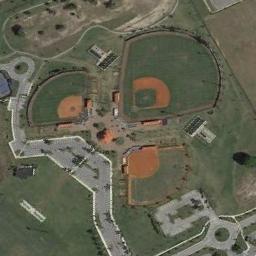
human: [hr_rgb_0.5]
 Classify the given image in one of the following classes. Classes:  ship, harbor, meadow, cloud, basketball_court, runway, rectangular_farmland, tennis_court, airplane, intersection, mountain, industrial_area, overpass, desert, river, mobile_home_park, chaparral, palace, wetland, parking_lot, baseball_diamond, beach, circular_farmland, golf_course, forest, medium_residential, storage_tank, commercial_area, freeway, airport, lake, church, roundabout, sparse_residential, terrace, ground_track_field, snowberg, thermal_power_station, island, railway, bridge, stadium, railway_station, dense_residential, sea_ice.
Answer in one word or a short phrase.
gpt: baseball_diamond